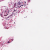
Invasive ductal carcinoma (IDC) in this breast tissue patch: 0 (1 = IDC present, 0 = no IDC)